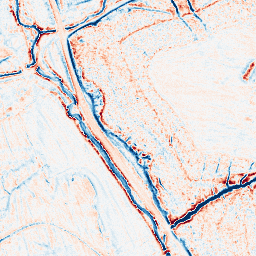
Category: edge_preserving
Decomposition family: anisotropic_diffusion
Decomposition parameters: iterations: 10
kappa: 50
gamma: 0.2
Upsampling method: lanczos
Upsampling parameters: scale: 4
Upsampling scale: 4